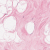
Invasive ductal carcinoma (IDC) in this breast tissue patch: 0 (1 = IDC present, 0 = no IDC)